Interaction volume radius: 5 \u00c5
Interaction volume height: 15 \u00c5
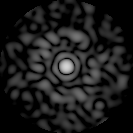
Disorder parameter: 0.8326